Interaction volume radius: 10 \u00c5
Interaction volume height: 20 \u00c5
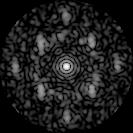
Disorder parameter: 0.5742